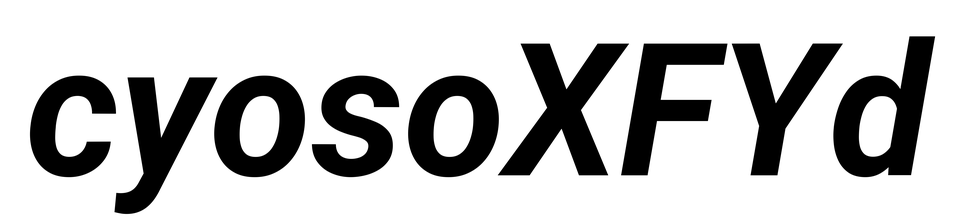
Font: Roboto-Italic_Bold_Italic